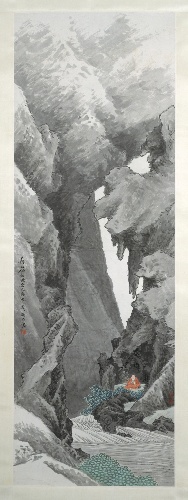
Title: 清  任預  石室參禪圖  軸|Meditation in a Cave
Artist: Ren Yu
Artist bio: Chinese, 1853–1901
Object type: Hanging scroll
Classification: Paintings
Medium: Hanging scroll; ink and color on paper
Culture: China
Period: Qing dynasty (1644–1911)
Dimensions: 44 7/8 x 15 3/8 in. (114.0 x 39.1 cm)
Department: Asian Art
Credit line: Gift of Robert Hatfield Ellsworth, in memory of La Ferne Hatfield Ellsworth, 1986
Accession year: 1986
Repository: Metropolitan Museum of Art, New York, NY
Tags: Men|Caves